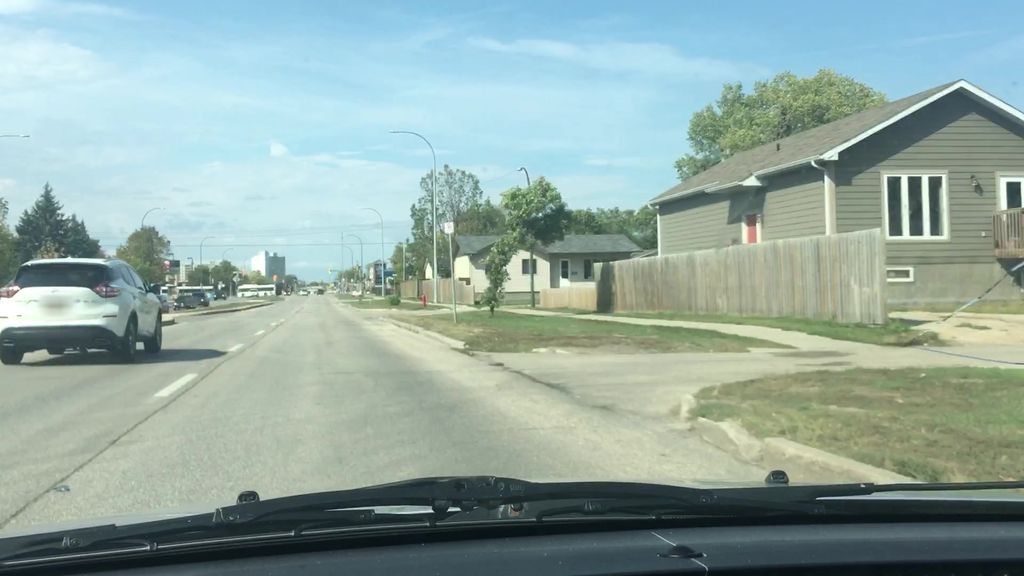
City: winnipeg